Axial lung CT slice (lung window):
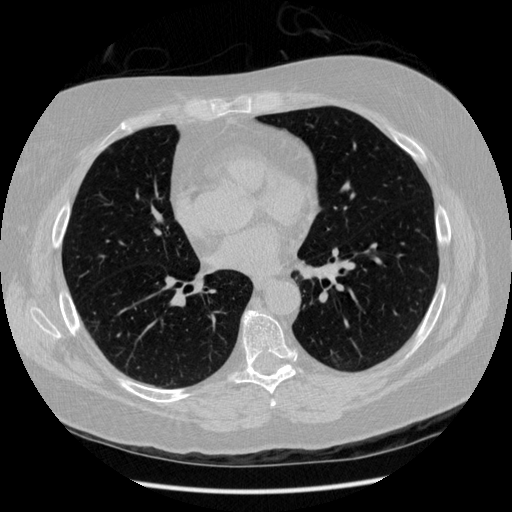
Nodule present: no